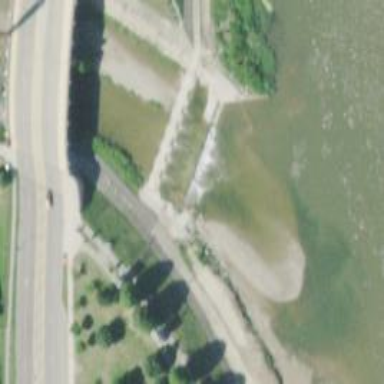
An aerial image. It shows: Weir along the waterway.